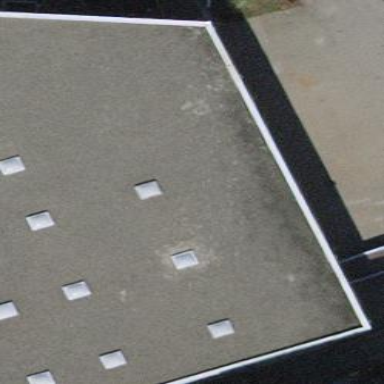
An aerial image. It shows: Industrial building with flat roof.